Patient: sex F, age 48
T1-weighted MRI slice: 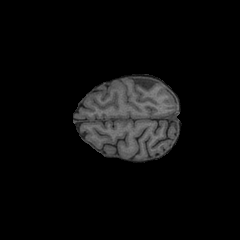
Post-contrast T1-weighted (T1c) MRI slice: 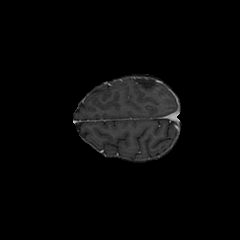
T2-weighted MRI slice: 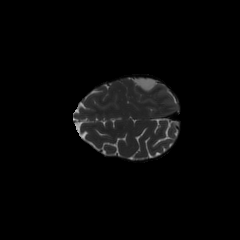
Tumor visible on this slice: yes
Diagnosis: Astrocytoma, IDH-mutant
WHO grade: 3